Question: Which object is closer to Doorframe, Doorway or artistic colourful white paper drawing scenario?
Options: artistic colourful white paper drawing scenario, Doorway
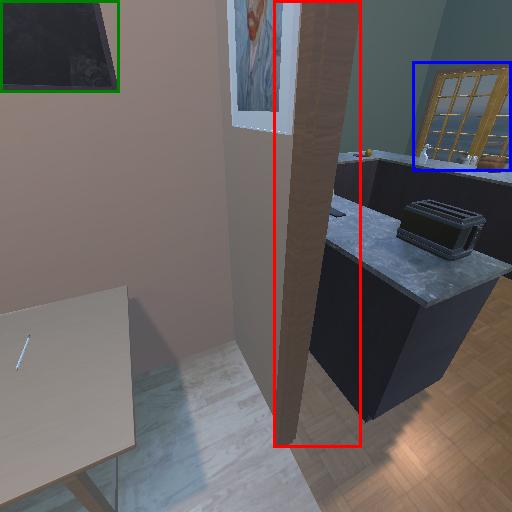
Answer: artistic colourful white paper drawing scenario